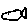
Label: fish